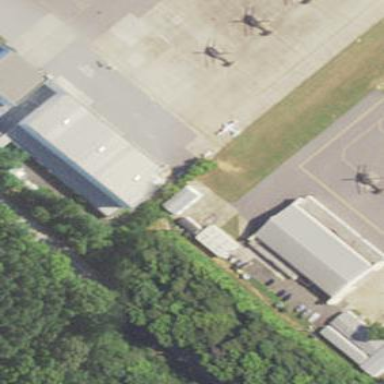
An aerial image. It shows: Hangar at the airport.